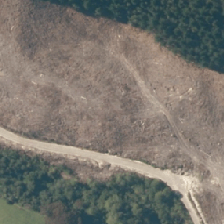
Land cover: harvested_forest